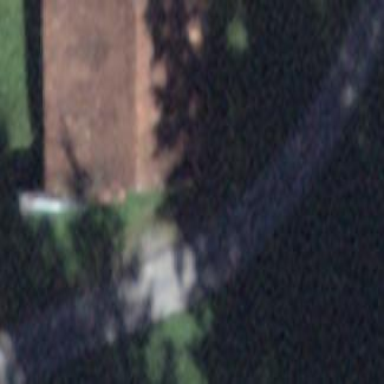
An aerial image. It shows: Rural barn.